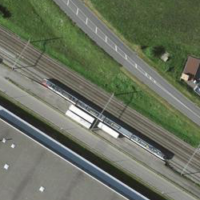
EUNIS habitat code: 57
Species observed at this site:
Milvus milvus